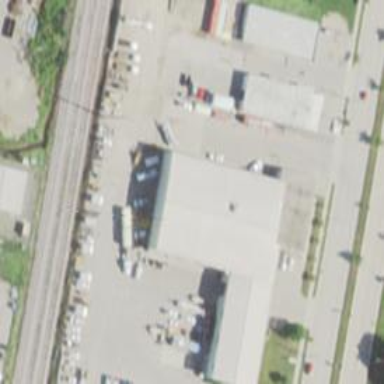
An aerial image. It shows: Commercial building.